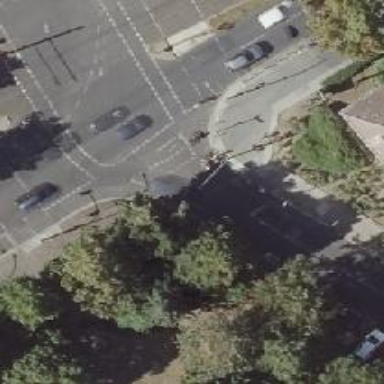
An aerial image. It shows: Road crossing with traffic signals.